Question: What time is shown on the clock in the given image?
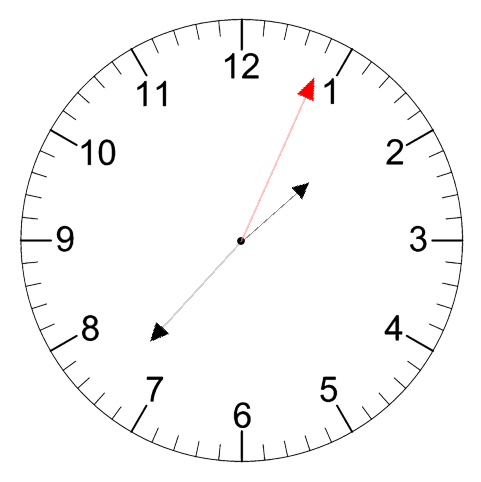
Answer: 01:37:04